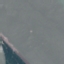
Label: SeaLake